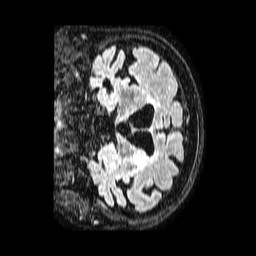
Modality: FLAIR
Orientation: coronal
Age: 83
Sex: female
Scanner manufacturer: philips
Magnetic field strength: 1.5 T
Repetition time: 4.8 s
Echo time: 0.3 s